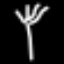
Label: fork